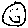
Label: smiley face